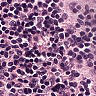
Metastatic tissue present: no